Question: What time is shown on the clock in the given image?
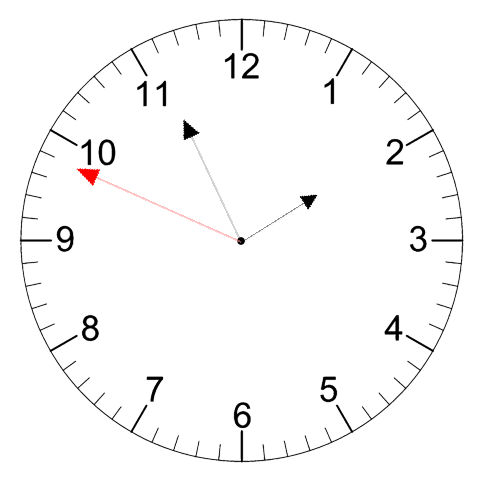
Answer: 01:55:49